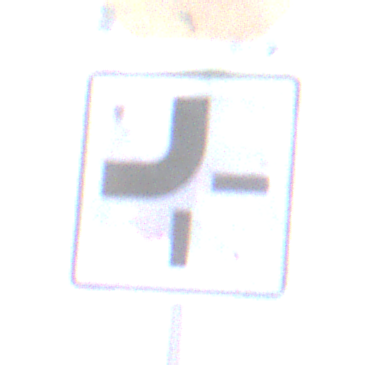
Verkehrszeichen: VerlaufVorfahrtsstrasse2
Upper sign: Stop
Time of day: SunriseSunset
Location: Outdoor (Suburban)
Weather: Clear
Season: NotSpecified
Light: Natural